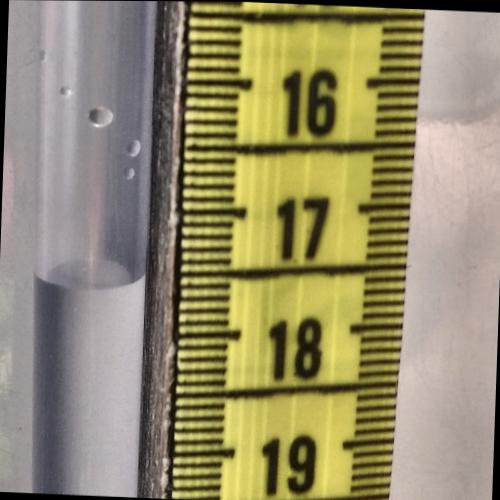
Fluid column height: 17.5 cm